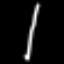
Label: line